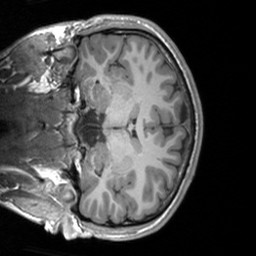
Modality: T1w
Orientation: coronal
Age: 22
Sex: male
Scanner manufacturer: siemens
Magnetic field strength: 3 T
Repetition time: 1.9 s
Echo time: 0.00226 s